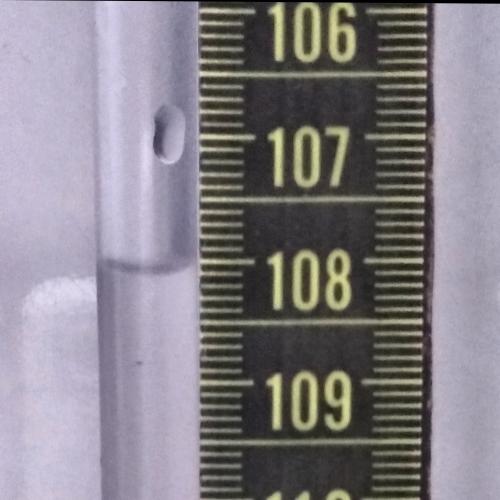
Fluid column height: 108.1 cm